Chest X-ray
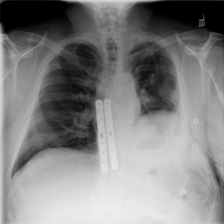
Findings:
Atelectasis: negative
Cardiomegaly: negative
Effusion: negative
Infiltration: negative
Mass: negative
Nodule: negative
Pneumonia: negative
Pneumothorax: negative
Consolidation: negative
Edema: negative
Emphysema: negative
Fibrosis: negative
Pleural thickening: negative
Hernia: negative